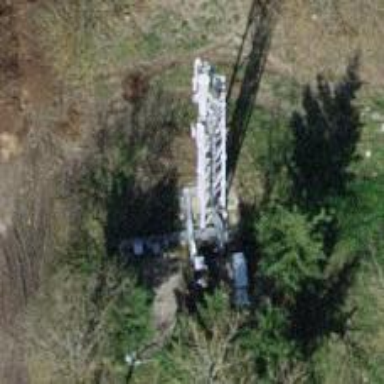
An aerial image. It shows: Communication mast tower.